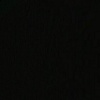
Label: space